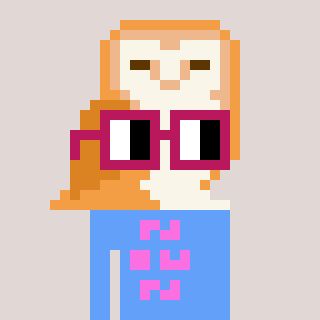
a pixel art character with square dark red glasses, a owl-shaped head and a blue-colored body on a warm background